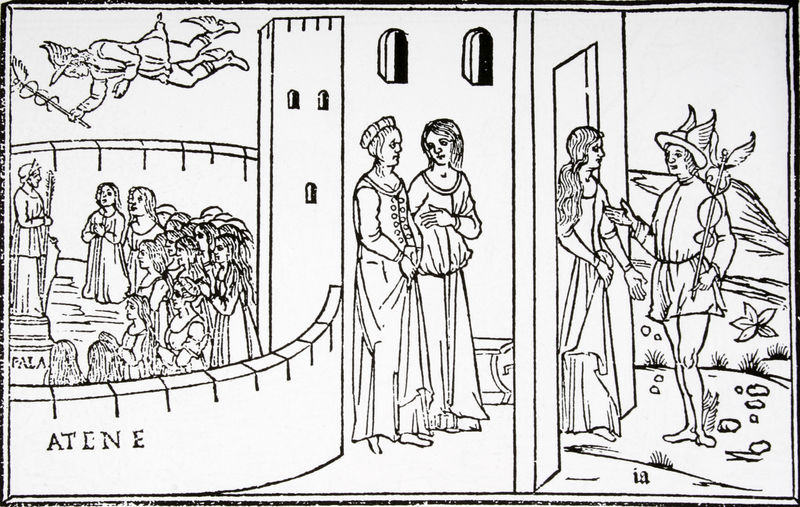
Titel: Metamorphosen des Ovid. Merkur und Herse
Künstler: (Anonym) Venezianisch
Standort: München:
Institution: Bayerische Staatsbibliothek
Schlagwörter: blätter, flügel, gott, hand, himmel, mann, weiß, frauen, landschaft, menschen, stadt, blume, damen, fenster, frau, haar, hut, kleid, männer, reden, schwarz, szene, tür, zeichnung, gebäude, gürtel, haus, schloss, weg, gespräch, rock, versammlung, architektur, falten, geschichte, mensch, rahmen, sockel, stein, steine, hände, gräser, häuser, natur, kirche, figur, gewand, haare, gewänder, mutter, tochter, blatt, pflanzen, theater, fliegen, rund, turm, engel, garten, skulptur, statue, holzschnitt, papier, umrisse, mieder, stab, zuschauer, mauer, grafik, linien, spielen, wiss, zinnen, arena, eingang, innenhof, truhe, antike, burg, kloster, tumr, denkmal, mauerwerk, druck, lithographie, schnitt, druckgrafik, holzstich, stich, illustration, buchstaben, helm, beten, gebet, mythologie, göttin, buchdruck, gestus, pforte, götter, mittelalter, priester, empfang, griechenland, predigt, stadtmauer, venus, tempel, hermes, götterbote, merkur, anbetung, bote, athene, szenen, verkündigung, standbild, athen, athena, botschaft, gas, nachricht, peter, gars, buchmalerei, folge, mitteilung, ovid, ablauf, simultandarstellung, ruck, flügelschuhe, weihung, äskulapstab, metamorphosen, fala, aeskulap, weißheit, peter pan, hermesstab, gespäch, atene, illustrationd, ovis, palas athena, überbringer, flügelhaube, ia, hitler?, venues, flügelbote, enempfang